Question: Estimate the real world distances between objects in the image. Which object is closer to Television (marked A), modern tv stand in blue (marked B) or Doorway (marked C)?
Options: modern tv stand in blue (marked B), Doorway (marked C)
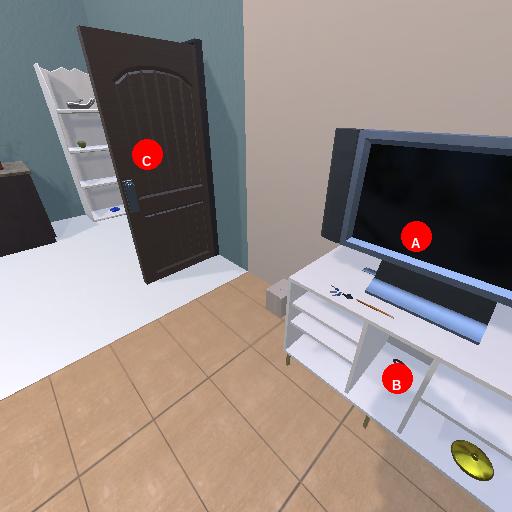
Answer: modern tv stand in blue (marked B)